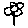
Label: flower